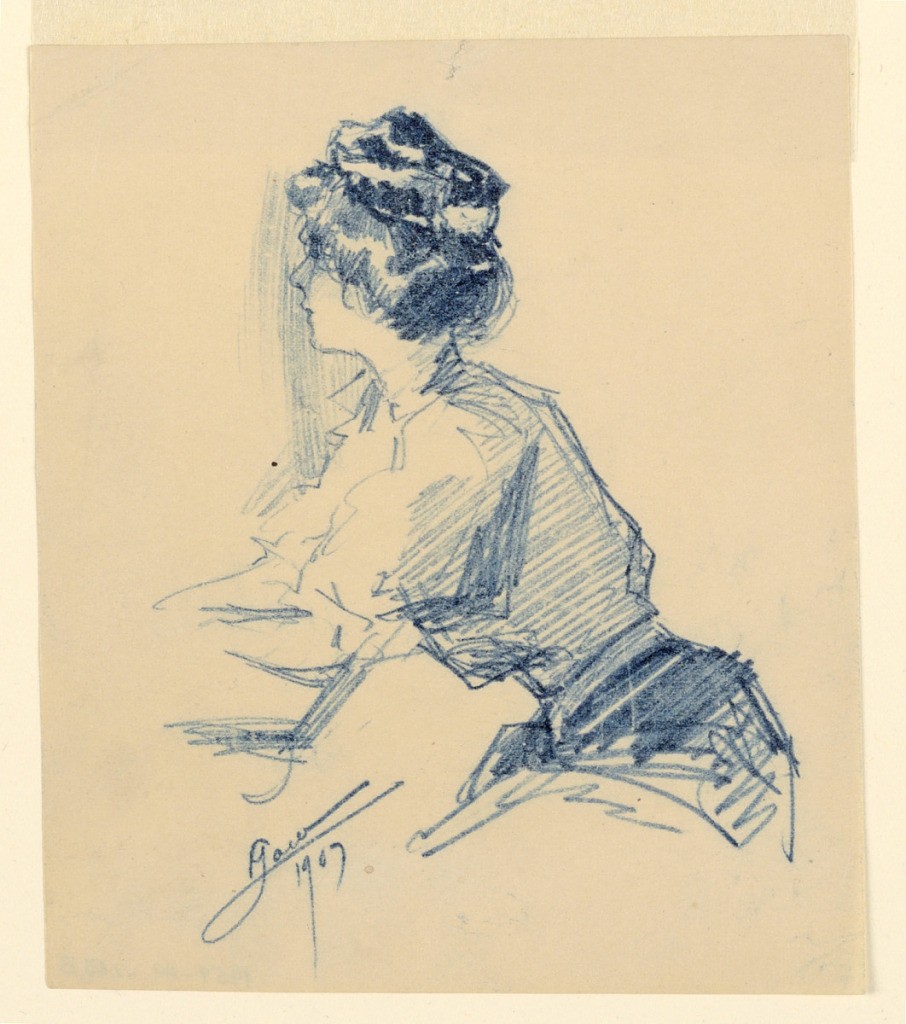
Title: Seated Woman
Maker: George Charles Aid, American, 1872–1938
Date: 1907
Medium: Carbon imprint
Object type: Drawing
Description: Carbon copy of 1959-49-243-a